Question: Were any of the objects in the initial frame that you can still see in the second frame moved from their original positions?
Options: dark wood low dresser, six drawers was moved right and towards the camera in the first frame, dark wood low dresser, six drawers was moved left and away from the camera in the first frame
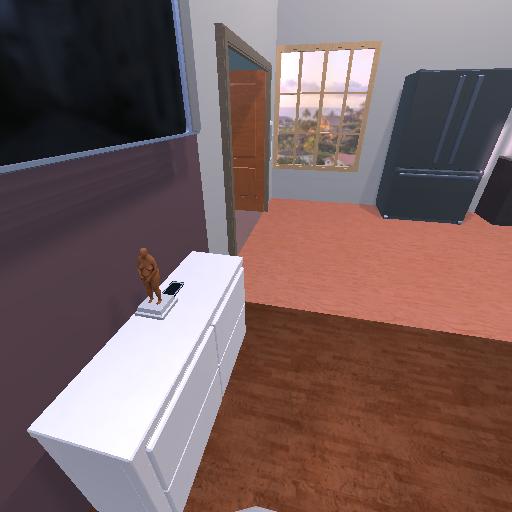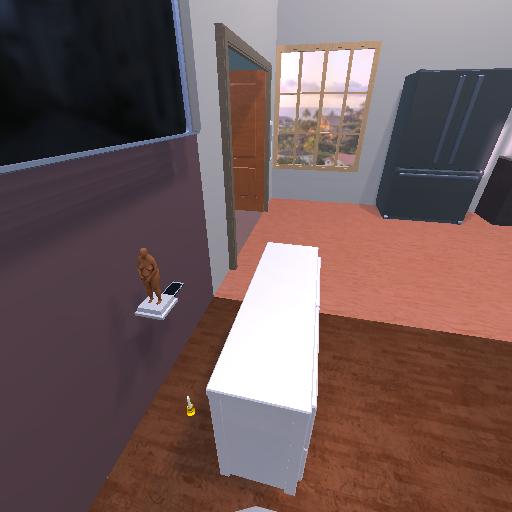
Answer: dark wood low dresser, six drawers was moved right and towards the camera in the first frame